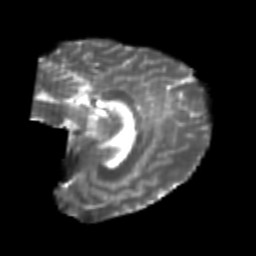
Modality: T2w
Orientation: sagittal
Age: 24
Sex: female
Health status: healthy
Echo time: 0.074 s